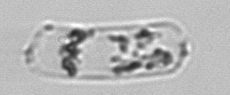
Label: Guinardia_striata